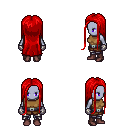
a pixel art fantasy rpg character, female body template, dark elf, purple skin, leather chest armor, metal pants, red extra-long hairstyle, metal gloves, maroon shoes, four views (front, back, left, right), 2x2 character sprite sheet, small pixel art, hard edges, no anti-aliasing